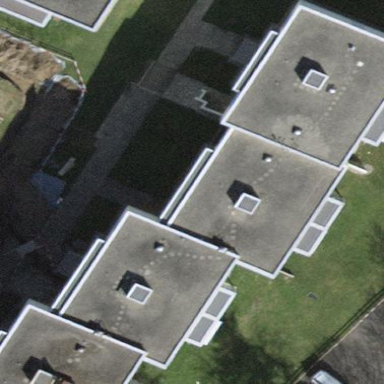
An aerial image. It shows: Flat-roofed building.